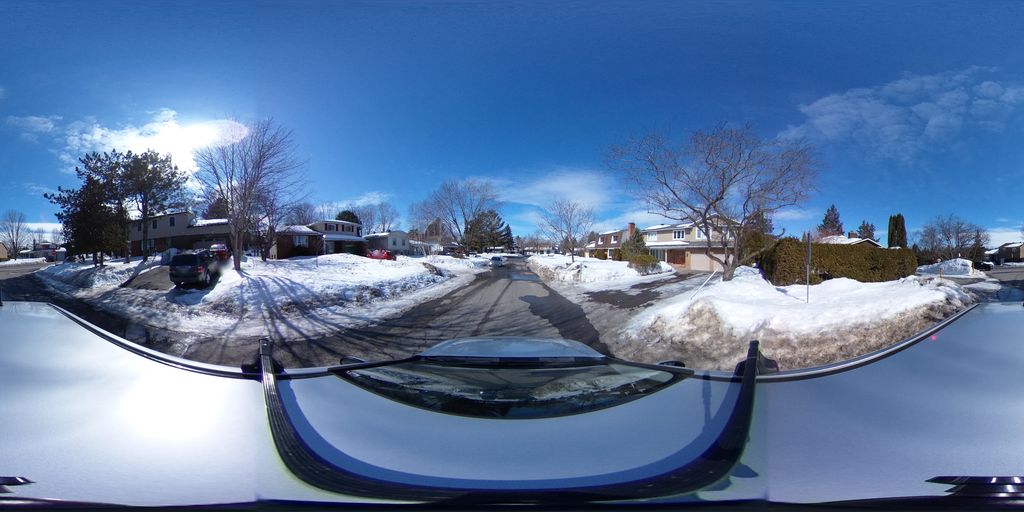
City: ottawa-gatineau